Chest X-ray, AP view. Patient: 62 years old, sex M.
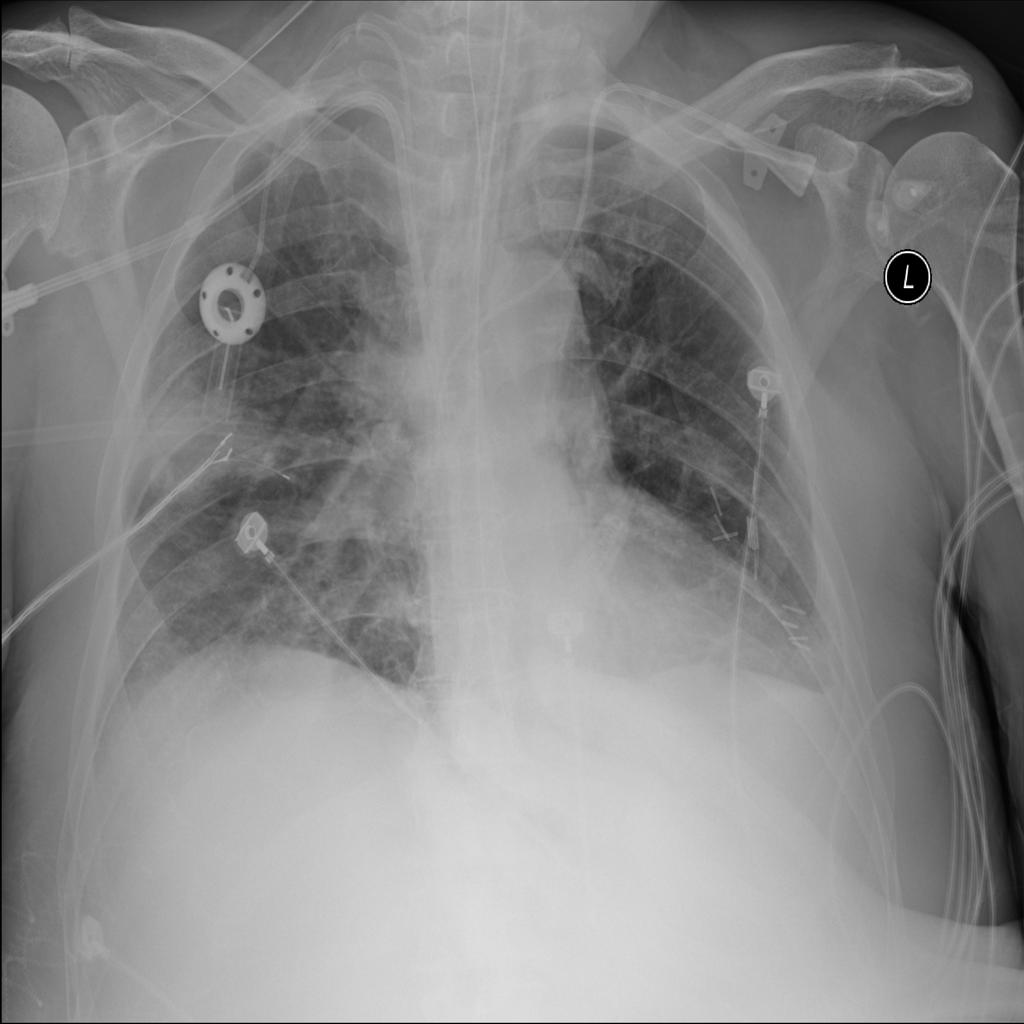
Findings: Infiltration, Mass